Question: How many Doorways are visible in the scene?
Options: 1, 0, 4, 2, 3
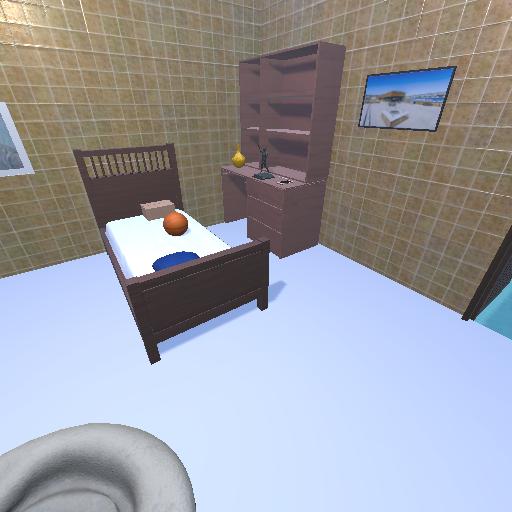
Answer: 1